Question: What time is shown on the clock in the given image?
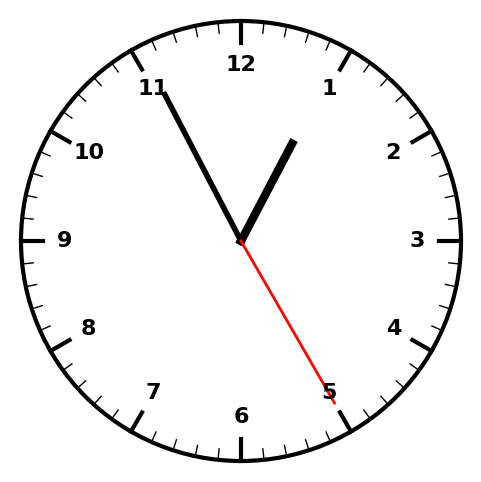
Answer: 12:55:25